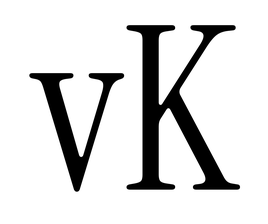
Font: InstrumentSerif-Regular